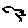
Label: bird